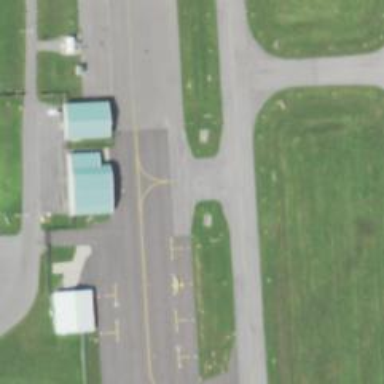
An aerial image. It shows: Image of taxiway at airport.